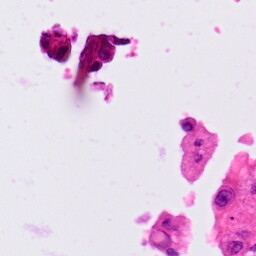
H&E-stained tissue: Lung